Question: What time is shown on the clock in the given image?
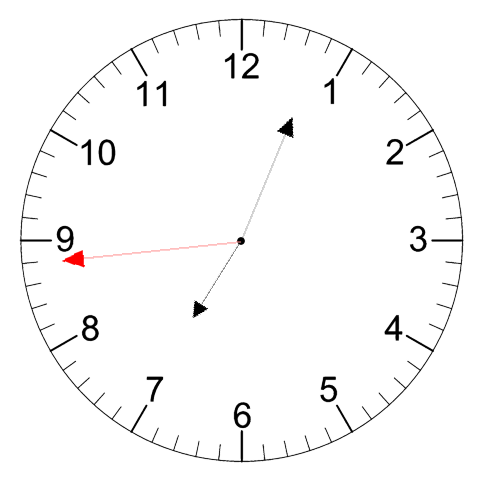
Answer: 07:03:44